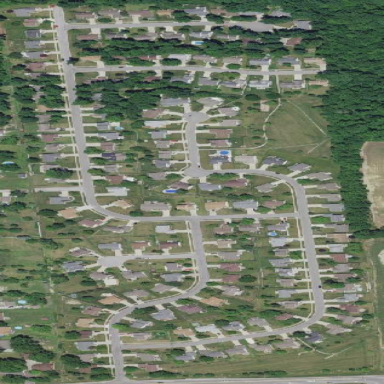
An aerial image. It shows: Residential neighbourhood.